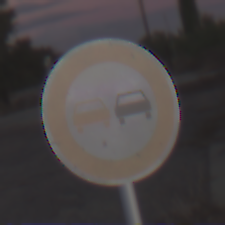
Verkehrszeichen: Ueberholverbot
Umgebung: Outdoor, Suburban
Tageszeit: SunriseSunset
Wetter: PartlyCloudy
Licht: Natural
Jahreszeit: NotSpecified
Kontrast: LowContrast